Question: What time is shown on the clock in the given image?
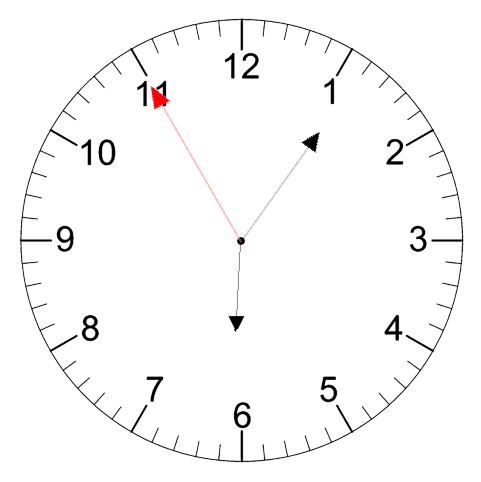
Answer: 06:05:55